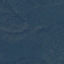
Land use / land cover: Forest